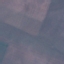
Label: AnnualCrop